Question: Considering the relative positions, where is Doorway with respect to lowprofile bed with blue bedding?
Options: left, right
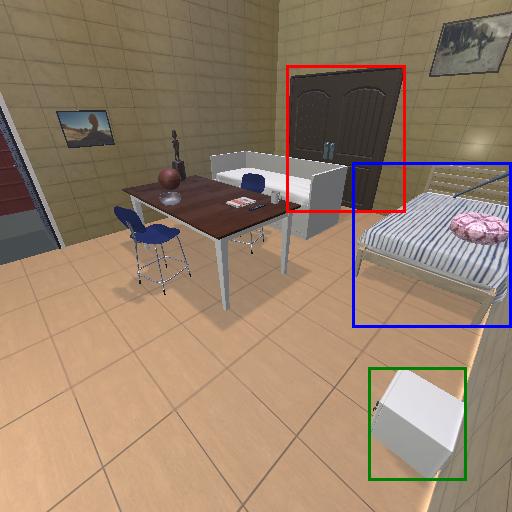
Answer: left